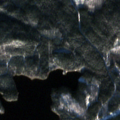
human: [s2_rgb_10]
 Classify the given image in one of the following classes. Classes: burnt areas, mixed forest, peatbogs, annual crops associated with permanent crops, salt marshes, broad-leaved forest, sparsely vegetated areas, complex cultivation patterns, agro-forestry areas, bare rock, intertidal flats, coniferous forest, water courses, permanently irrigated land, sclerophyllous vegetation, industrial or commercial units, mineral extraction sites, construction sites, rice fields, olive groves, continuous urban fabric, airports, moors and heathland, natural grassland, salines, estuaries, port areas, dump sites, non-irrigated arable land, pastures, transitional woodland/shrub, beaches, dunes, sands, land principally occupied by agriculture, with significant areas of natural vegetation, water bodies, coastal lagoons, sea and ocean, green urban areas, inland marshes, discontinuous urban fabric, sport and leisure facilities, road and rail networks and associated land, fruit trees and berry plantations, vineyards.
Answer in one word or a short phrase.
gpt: coniferous forest, mixed forest, water bodies